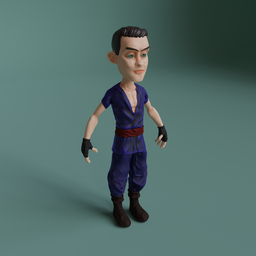
Label: people